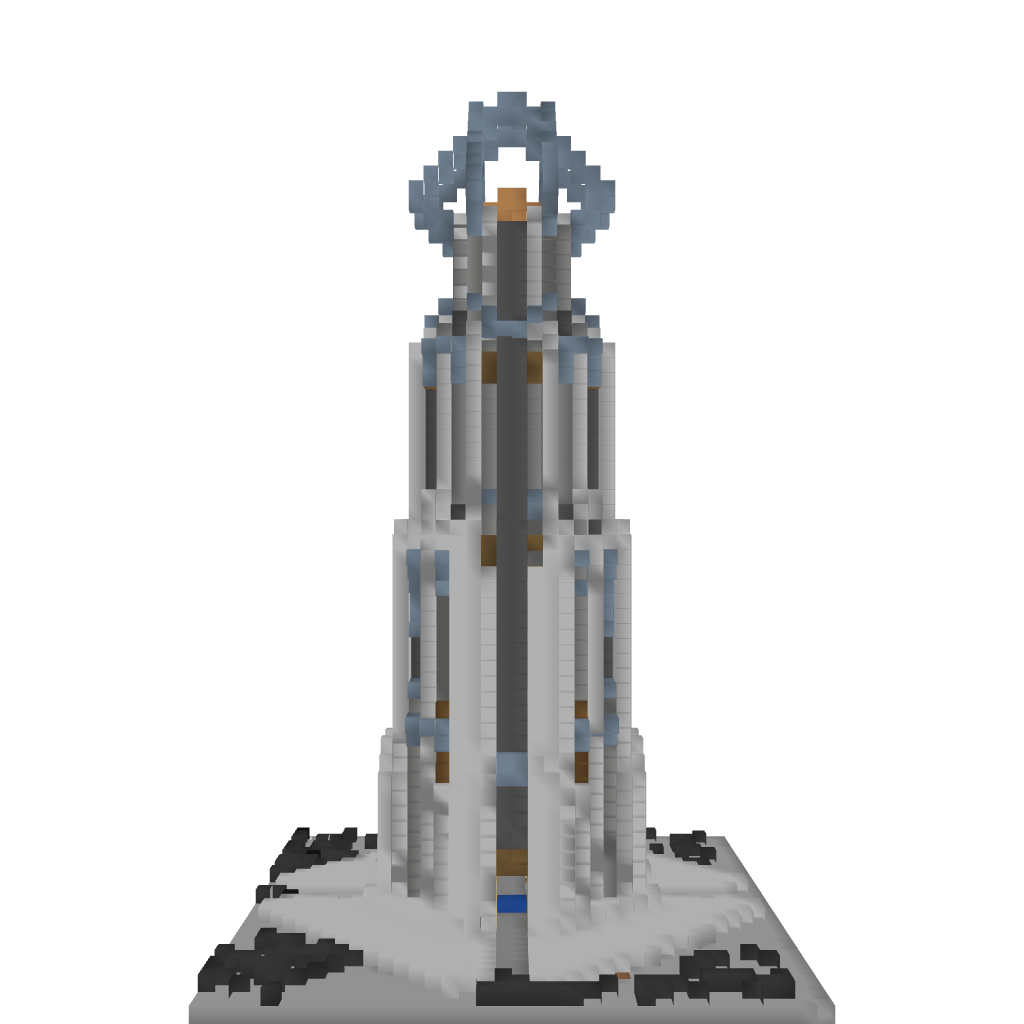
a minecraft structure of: Water Tower by iEdgy